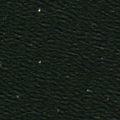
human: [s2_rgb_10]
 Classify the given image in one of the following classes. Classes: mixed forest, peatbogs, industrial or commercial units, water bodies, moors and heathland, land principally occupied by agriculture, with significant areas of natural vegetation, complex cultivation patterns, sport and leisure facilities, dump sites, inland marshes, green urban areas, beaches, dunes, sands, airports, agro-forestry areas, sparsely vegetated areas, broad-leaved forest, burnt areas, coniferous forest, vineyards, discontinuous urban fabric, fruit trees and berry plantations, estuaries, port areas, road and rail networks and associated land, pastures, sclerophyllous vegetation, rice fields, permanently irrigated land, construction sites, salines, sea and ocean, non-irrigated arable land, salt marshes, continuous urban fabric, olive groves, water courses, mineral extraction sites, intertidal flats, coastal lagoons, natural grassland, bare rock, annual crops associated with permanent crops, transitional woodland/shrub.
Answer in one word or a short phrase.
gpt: sea and ocean